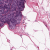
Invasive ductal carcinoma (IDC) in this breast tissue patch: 0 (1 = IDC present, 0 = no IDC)